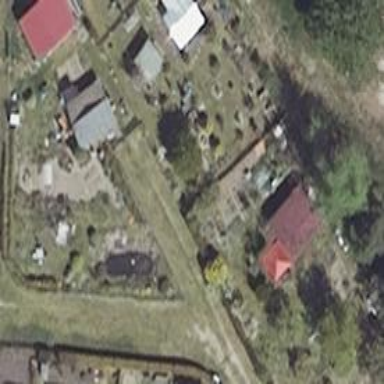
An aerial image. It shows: Service road leading to allotments.